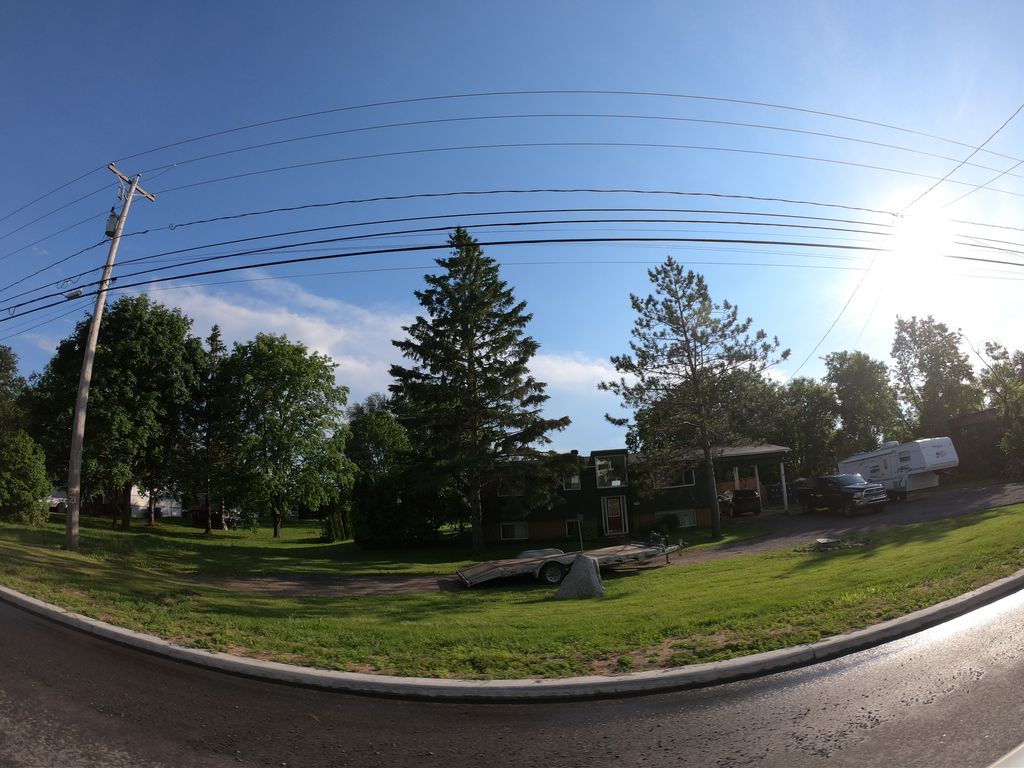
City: ottawa-gatineau